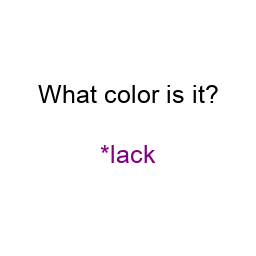
Color: purple
Color name shown: black
Background color: white
Question text color: black